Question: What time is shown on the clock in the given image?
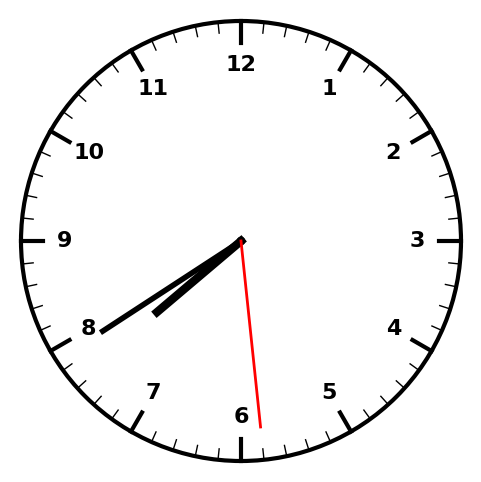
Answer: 07:39:29